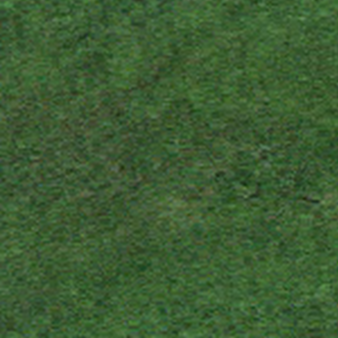
Label: other